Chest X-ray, PA view. Patient: 57 years old, sex M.
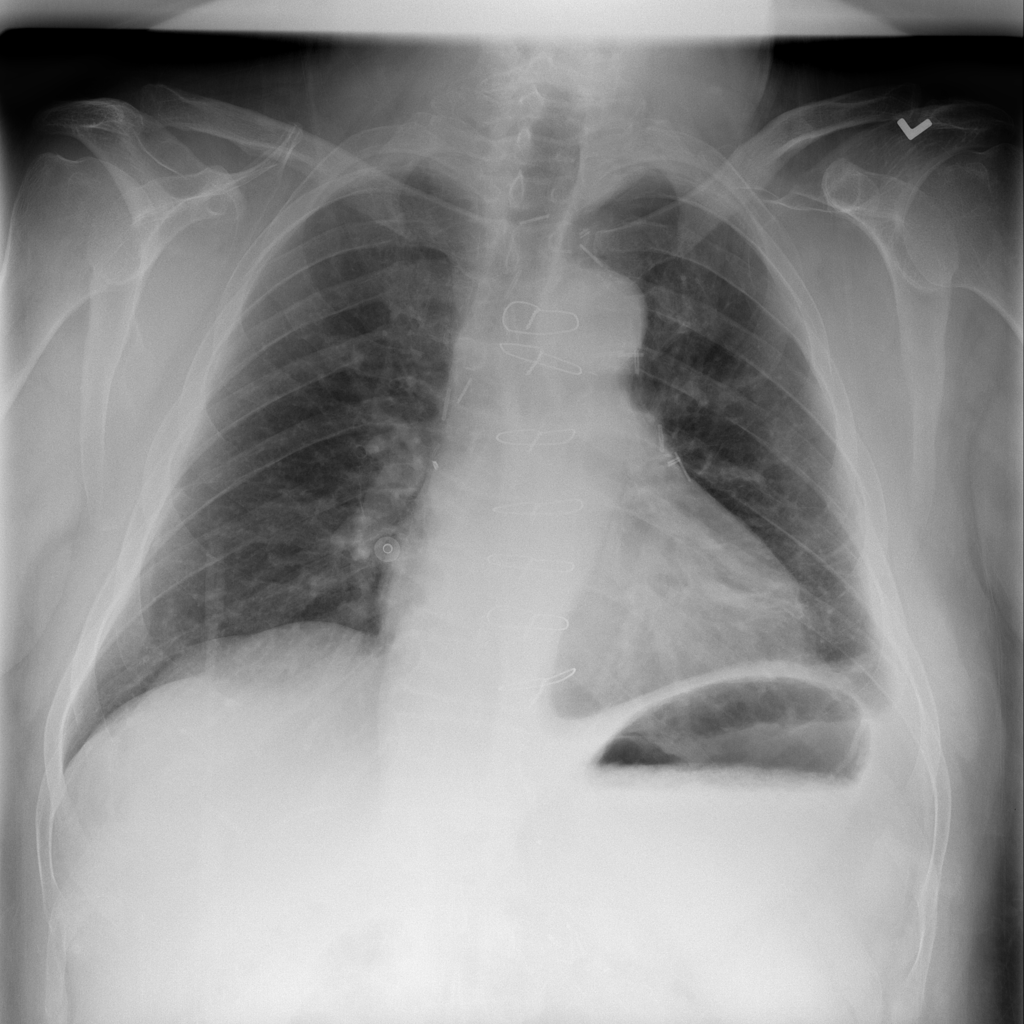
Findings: Effusion, Pneumothorax